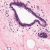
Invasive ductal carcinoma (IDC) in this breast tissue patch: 0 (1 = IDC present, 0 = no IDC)